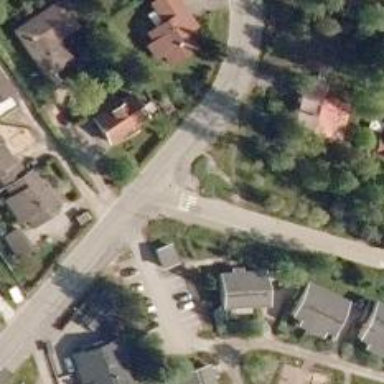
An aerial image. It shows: Asphalt cycleway.